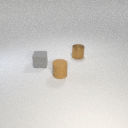
small gray rubber cube to the left of small brown metal cylinder